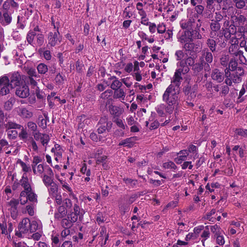
Tumor epithelial tissue: yes
Tumor-associated stroma tissue: yes
Normal tissue: no